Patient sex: M
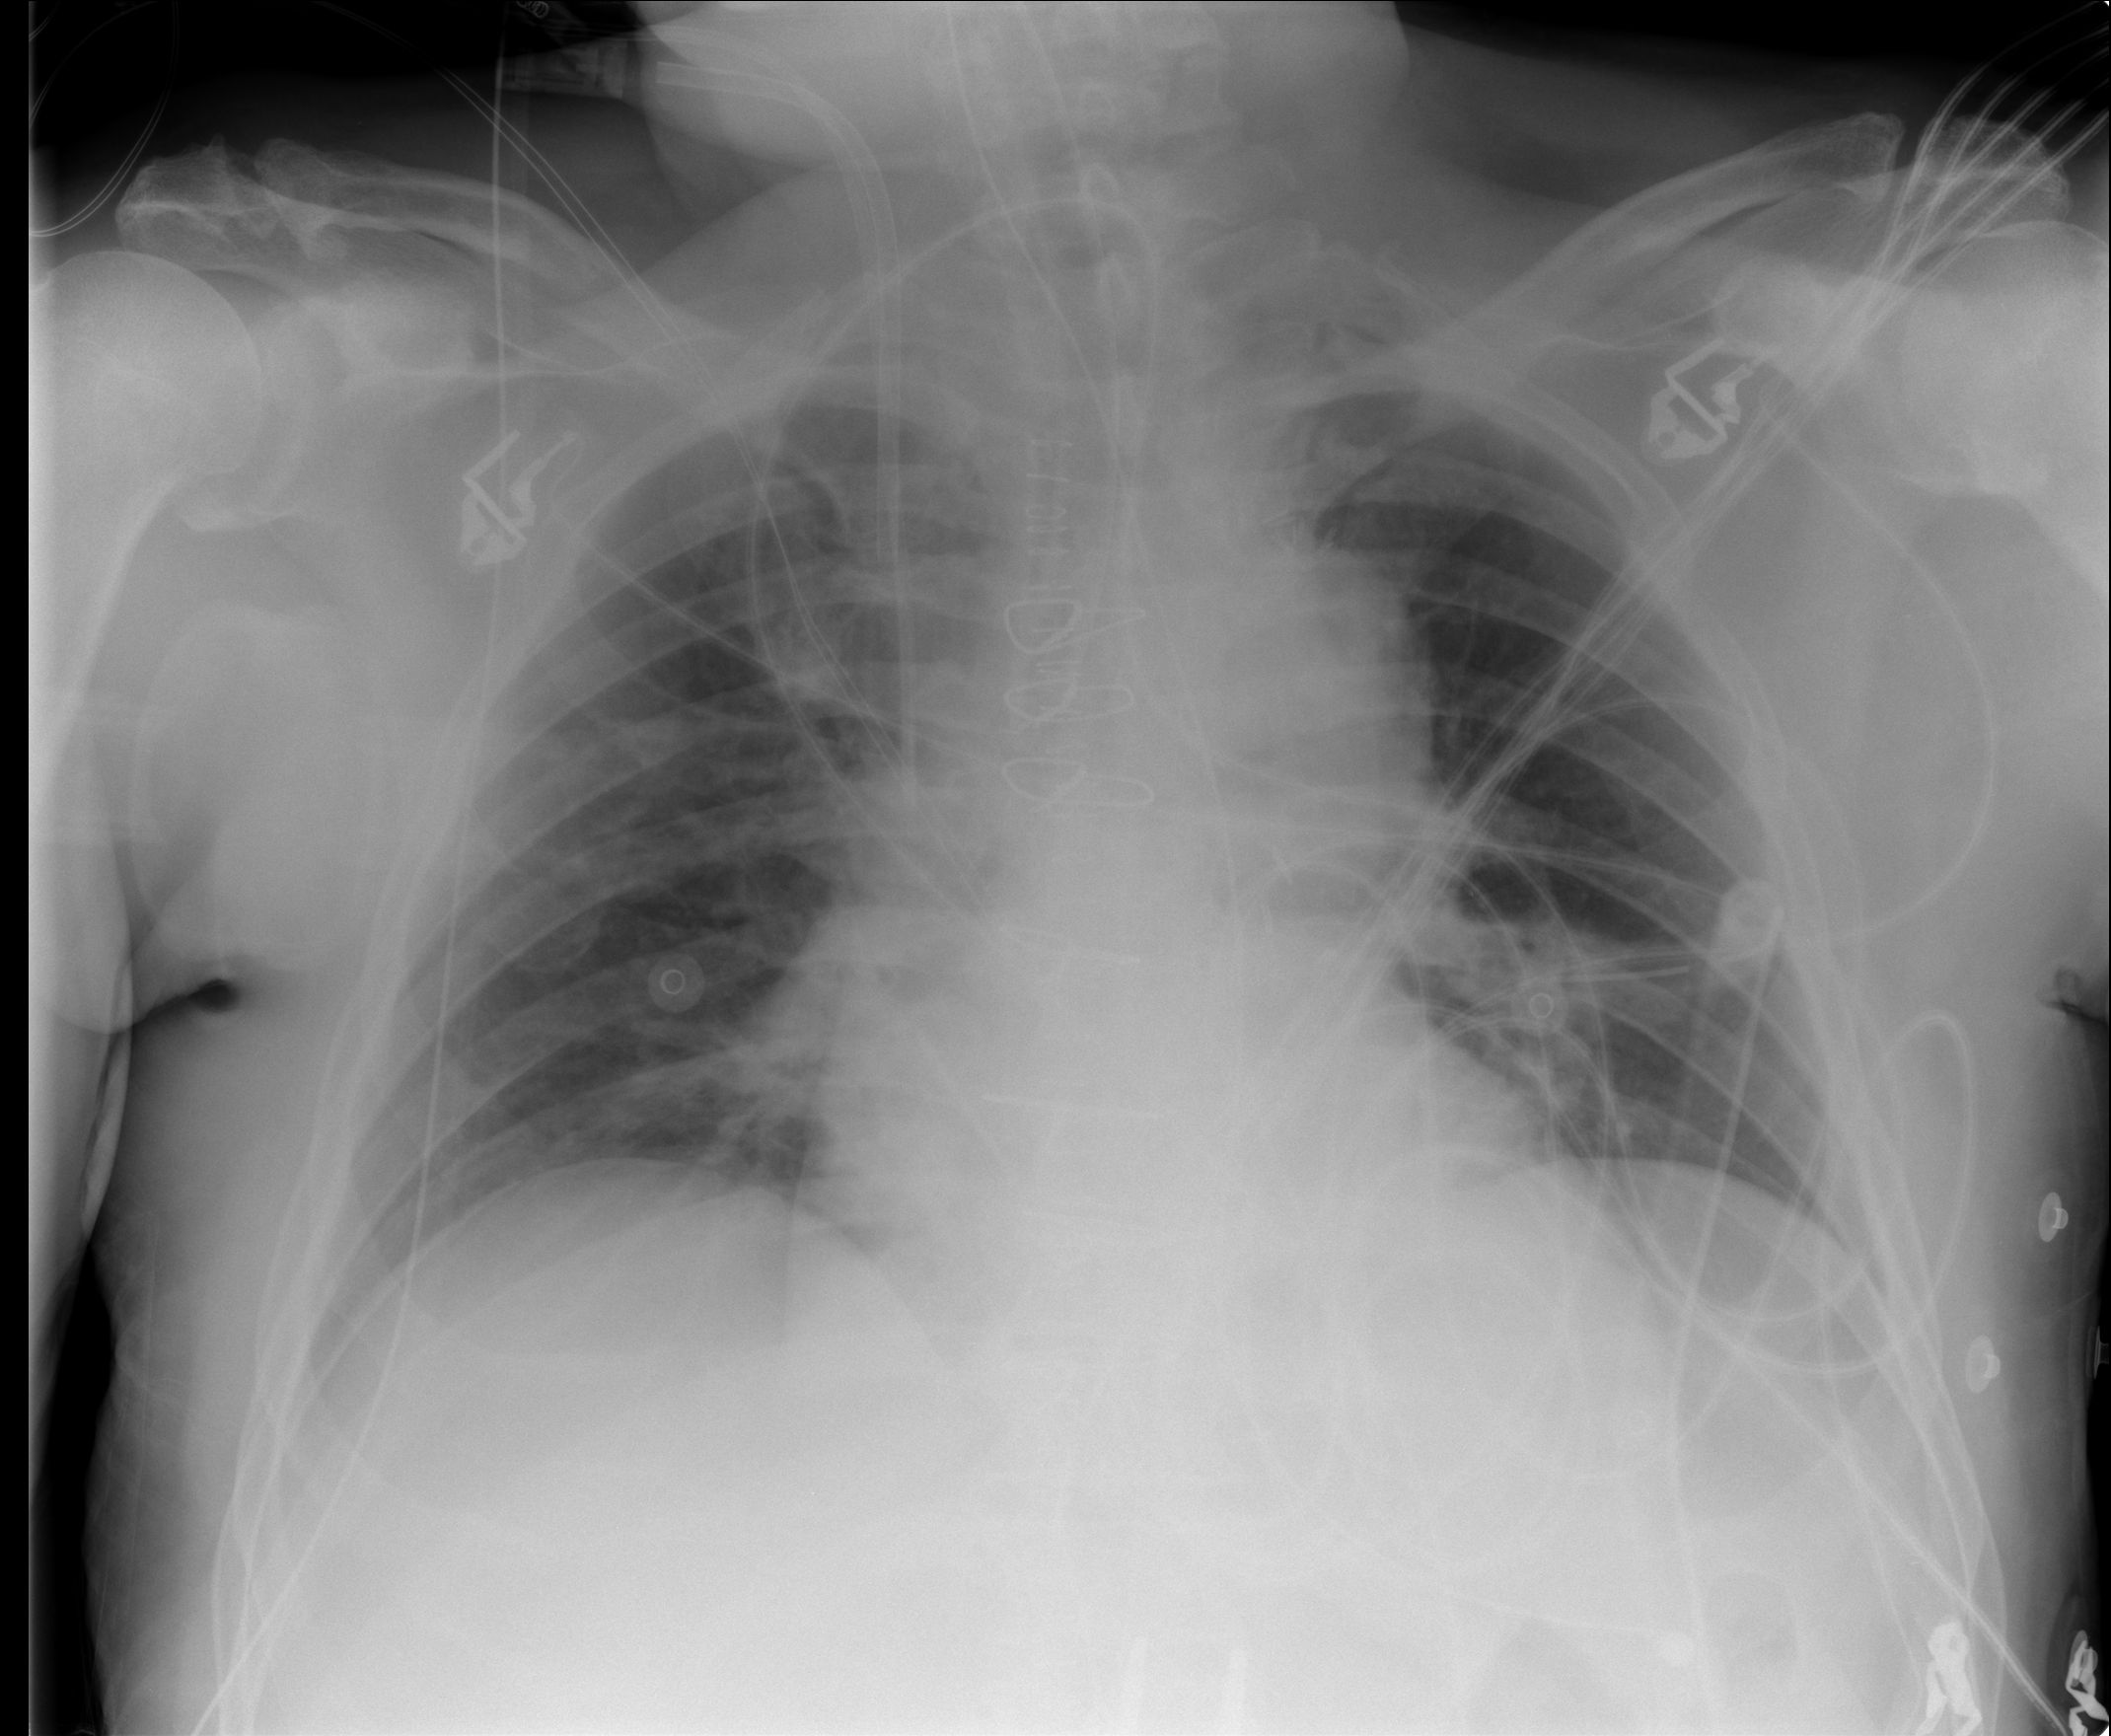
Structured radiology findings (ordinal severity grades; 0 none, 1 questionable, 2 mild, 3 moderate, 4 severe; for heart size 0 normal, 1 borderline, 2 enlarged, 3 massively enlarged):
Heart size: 0
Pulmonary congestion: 0
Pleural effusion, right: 0
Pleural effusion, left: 0
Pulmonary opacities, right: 2
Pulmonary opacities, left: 0
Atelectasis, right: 0
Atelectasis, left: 0